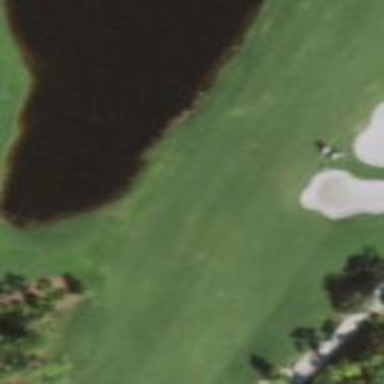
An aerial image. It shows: Golf fairway in the image.